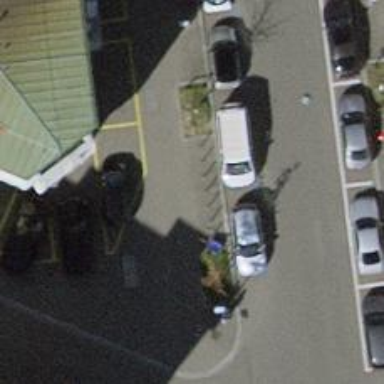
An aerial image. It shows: Bicycle parking area with asphalt surface and bollards.